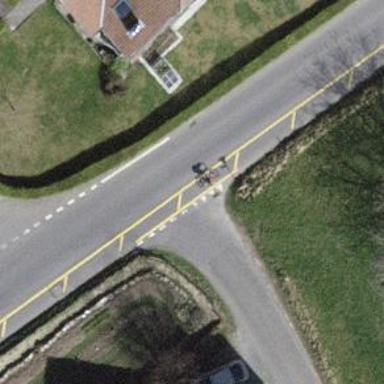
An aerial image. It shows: Road with "give way" sign.